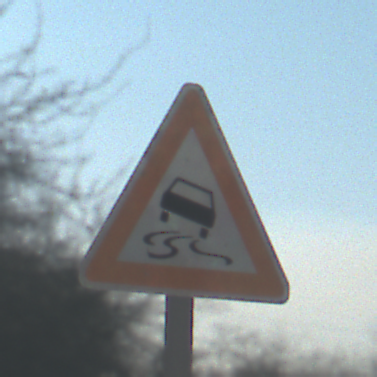
Verkehrszeichen: SchleuderOderRutschgefahr
Umgebung: Outdoor, Nature
Tageszeit: MorningAfternoon
Wetter: Clear
Licht: Natural
Jahreszeit: NotSpecified
Kontrast: HighContrast